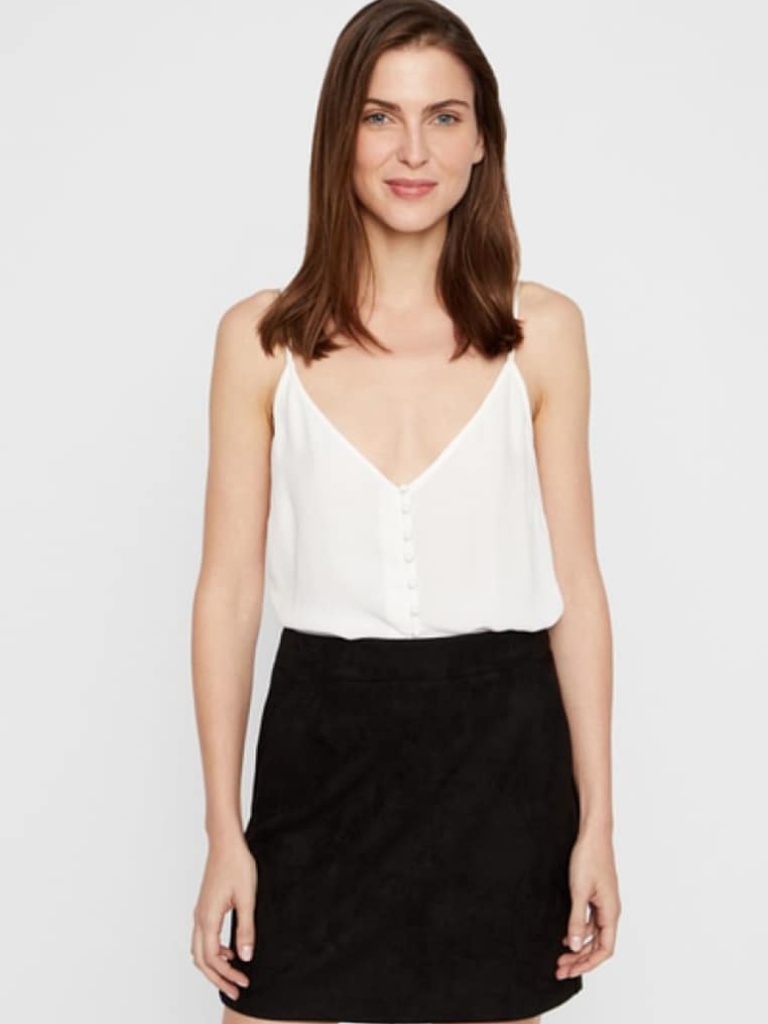
satin tight sleeveless hip length Fully Tucked in v-neck blouse